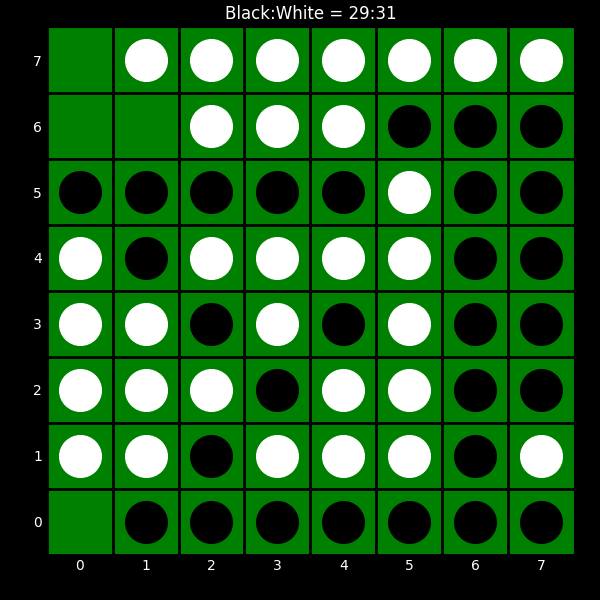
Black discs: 29
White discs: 31